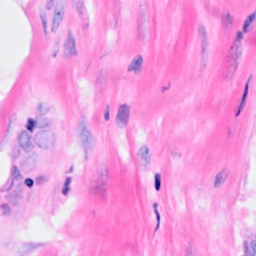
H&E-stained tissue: Breast